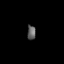
Tissue: prostate
Cell type: B cells
Senescence score: 0.7017
Nuclear area (px): 119
Mean DAPI intensity: 94.798